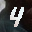
Label: 4